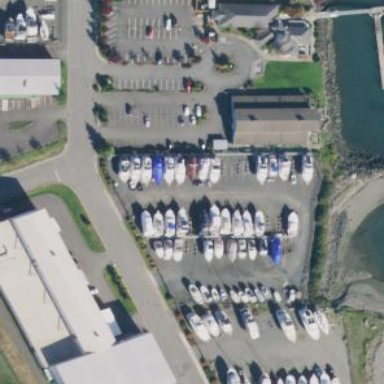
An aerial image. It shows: Boatyard located near waterway.